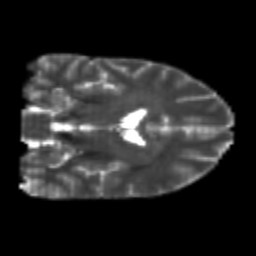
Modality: T2w
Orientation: coronal
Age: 26
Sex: male
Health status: healthy
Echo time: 0.074 s